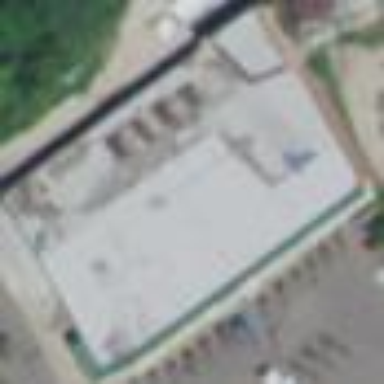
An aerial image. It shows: Building that houses supermarket.